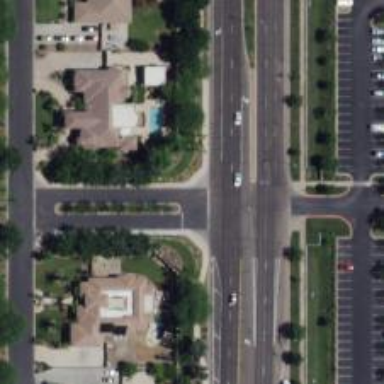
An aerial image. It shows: Smooth asphalt road in residential area.